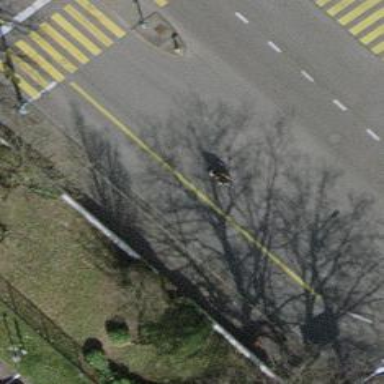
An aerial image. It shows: Road with traffic signals.